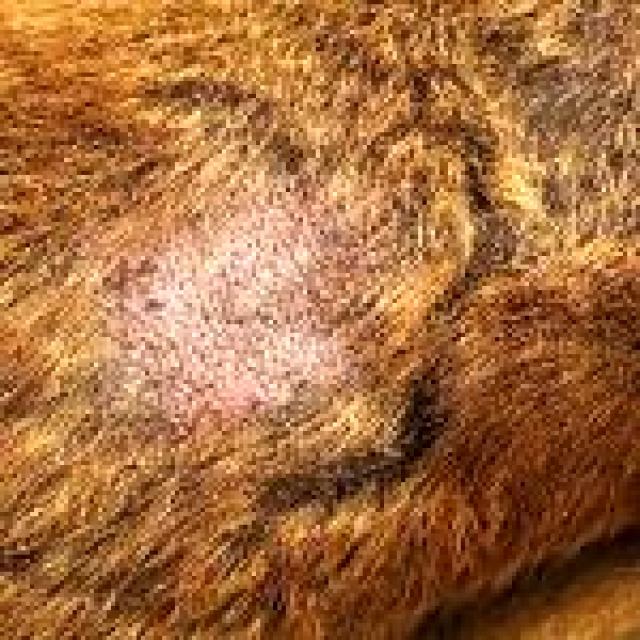
Canine fungal skin infection — characterized by alopecia, scaling, crusting, and circular lesions. Common agents include Malassezia and Candida species.